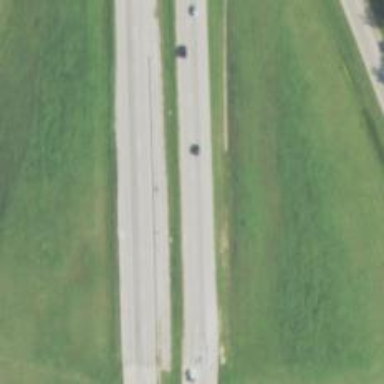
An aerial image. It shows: Asphalt trunk highway which is also expressway.